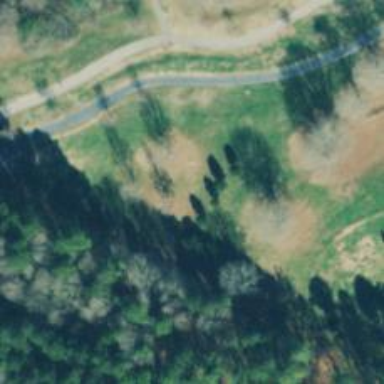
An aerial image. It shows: Disc golf basket.